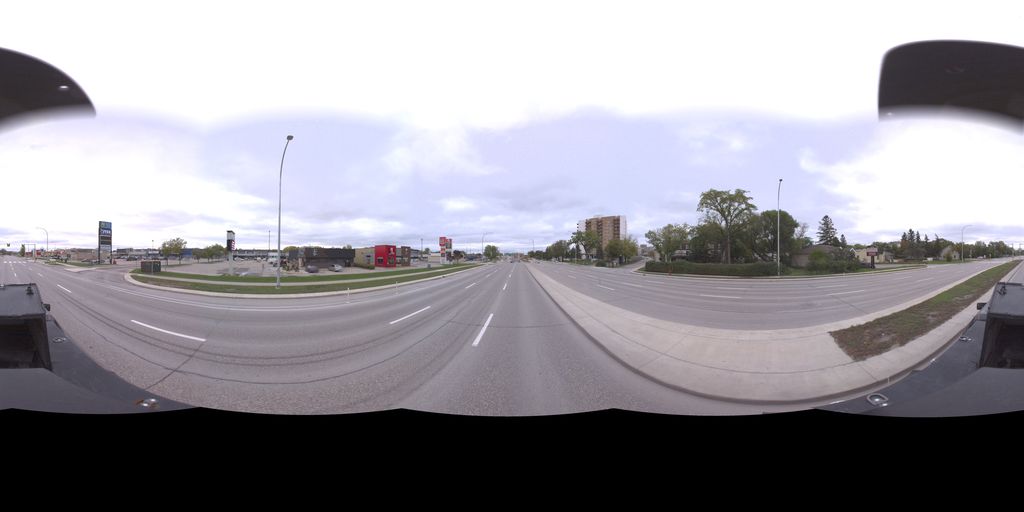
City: winnipeg